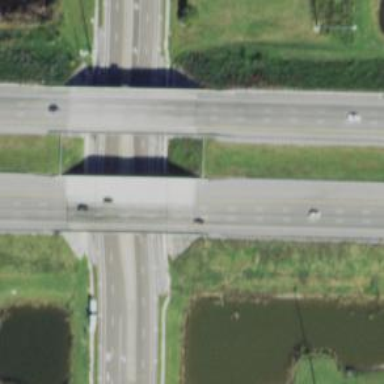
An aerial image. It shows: Motorway bridge.